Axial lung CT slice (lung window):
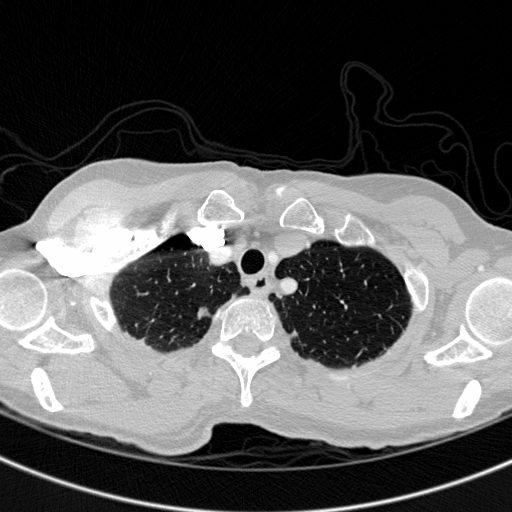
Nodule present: no